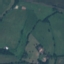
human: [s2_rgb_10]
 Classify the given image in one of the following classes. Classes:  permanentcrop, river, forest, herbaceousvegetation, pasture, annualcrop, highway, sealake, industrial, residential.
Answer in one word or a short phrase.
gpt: Pasture